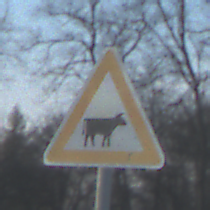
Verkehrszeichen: ViehtriebLinks
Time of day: SunriseSunset
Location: Outdoor (Suburban)
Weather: PartlyCloudy
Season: Winter
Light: Natural